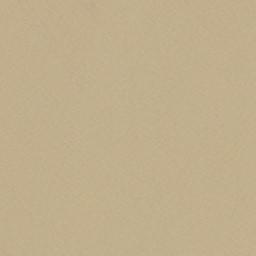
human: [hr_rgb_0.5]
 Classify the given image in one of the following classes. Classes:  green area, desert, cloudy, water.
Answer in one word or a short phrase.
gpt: desert